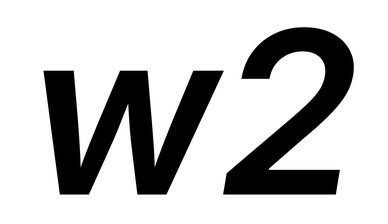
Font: Inter-Italic_SemiBold_Italic